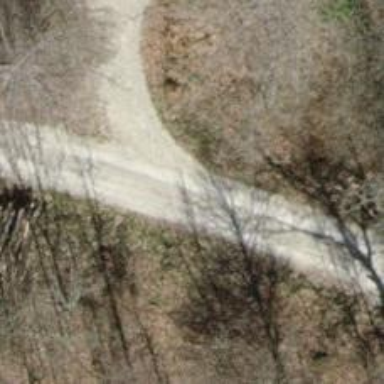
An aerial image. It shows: Gravel track with grade 2 tracktype.